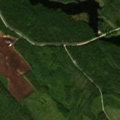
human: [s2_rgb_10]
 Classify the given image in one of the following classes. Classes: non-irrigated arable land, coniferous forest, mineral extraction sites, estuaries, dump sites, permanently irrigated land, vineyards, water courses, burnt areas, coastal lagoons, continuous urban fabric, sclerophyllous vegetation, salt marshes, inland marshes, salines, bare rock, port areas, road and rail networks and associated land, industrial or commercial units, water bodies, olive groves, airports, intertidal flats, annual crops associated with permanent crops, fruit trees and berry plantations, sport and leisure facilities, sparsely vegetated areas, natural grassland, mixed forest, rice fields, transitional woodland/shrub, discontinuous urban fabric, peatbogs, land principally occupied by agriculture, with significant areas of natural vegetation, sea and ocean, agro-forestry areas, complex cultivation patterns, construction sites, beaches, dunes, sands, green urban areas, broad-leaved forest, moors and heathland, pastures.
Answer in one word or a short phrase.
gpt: coniferous forest, transitional woodland/shrub, peatbogs, water bodies